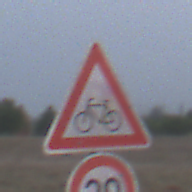
Verkehrszeichen: RadverkehrRechts
Zusatzzeichen unten: Geschwindigkeit30
Umgebung: Outdoor, Nature
Tageszeit: SunriseSunset
Wetter: Overcast
Licht: Natural
Jahreszeit: NotSpecified
Kontrast: LowContrast